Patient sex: M
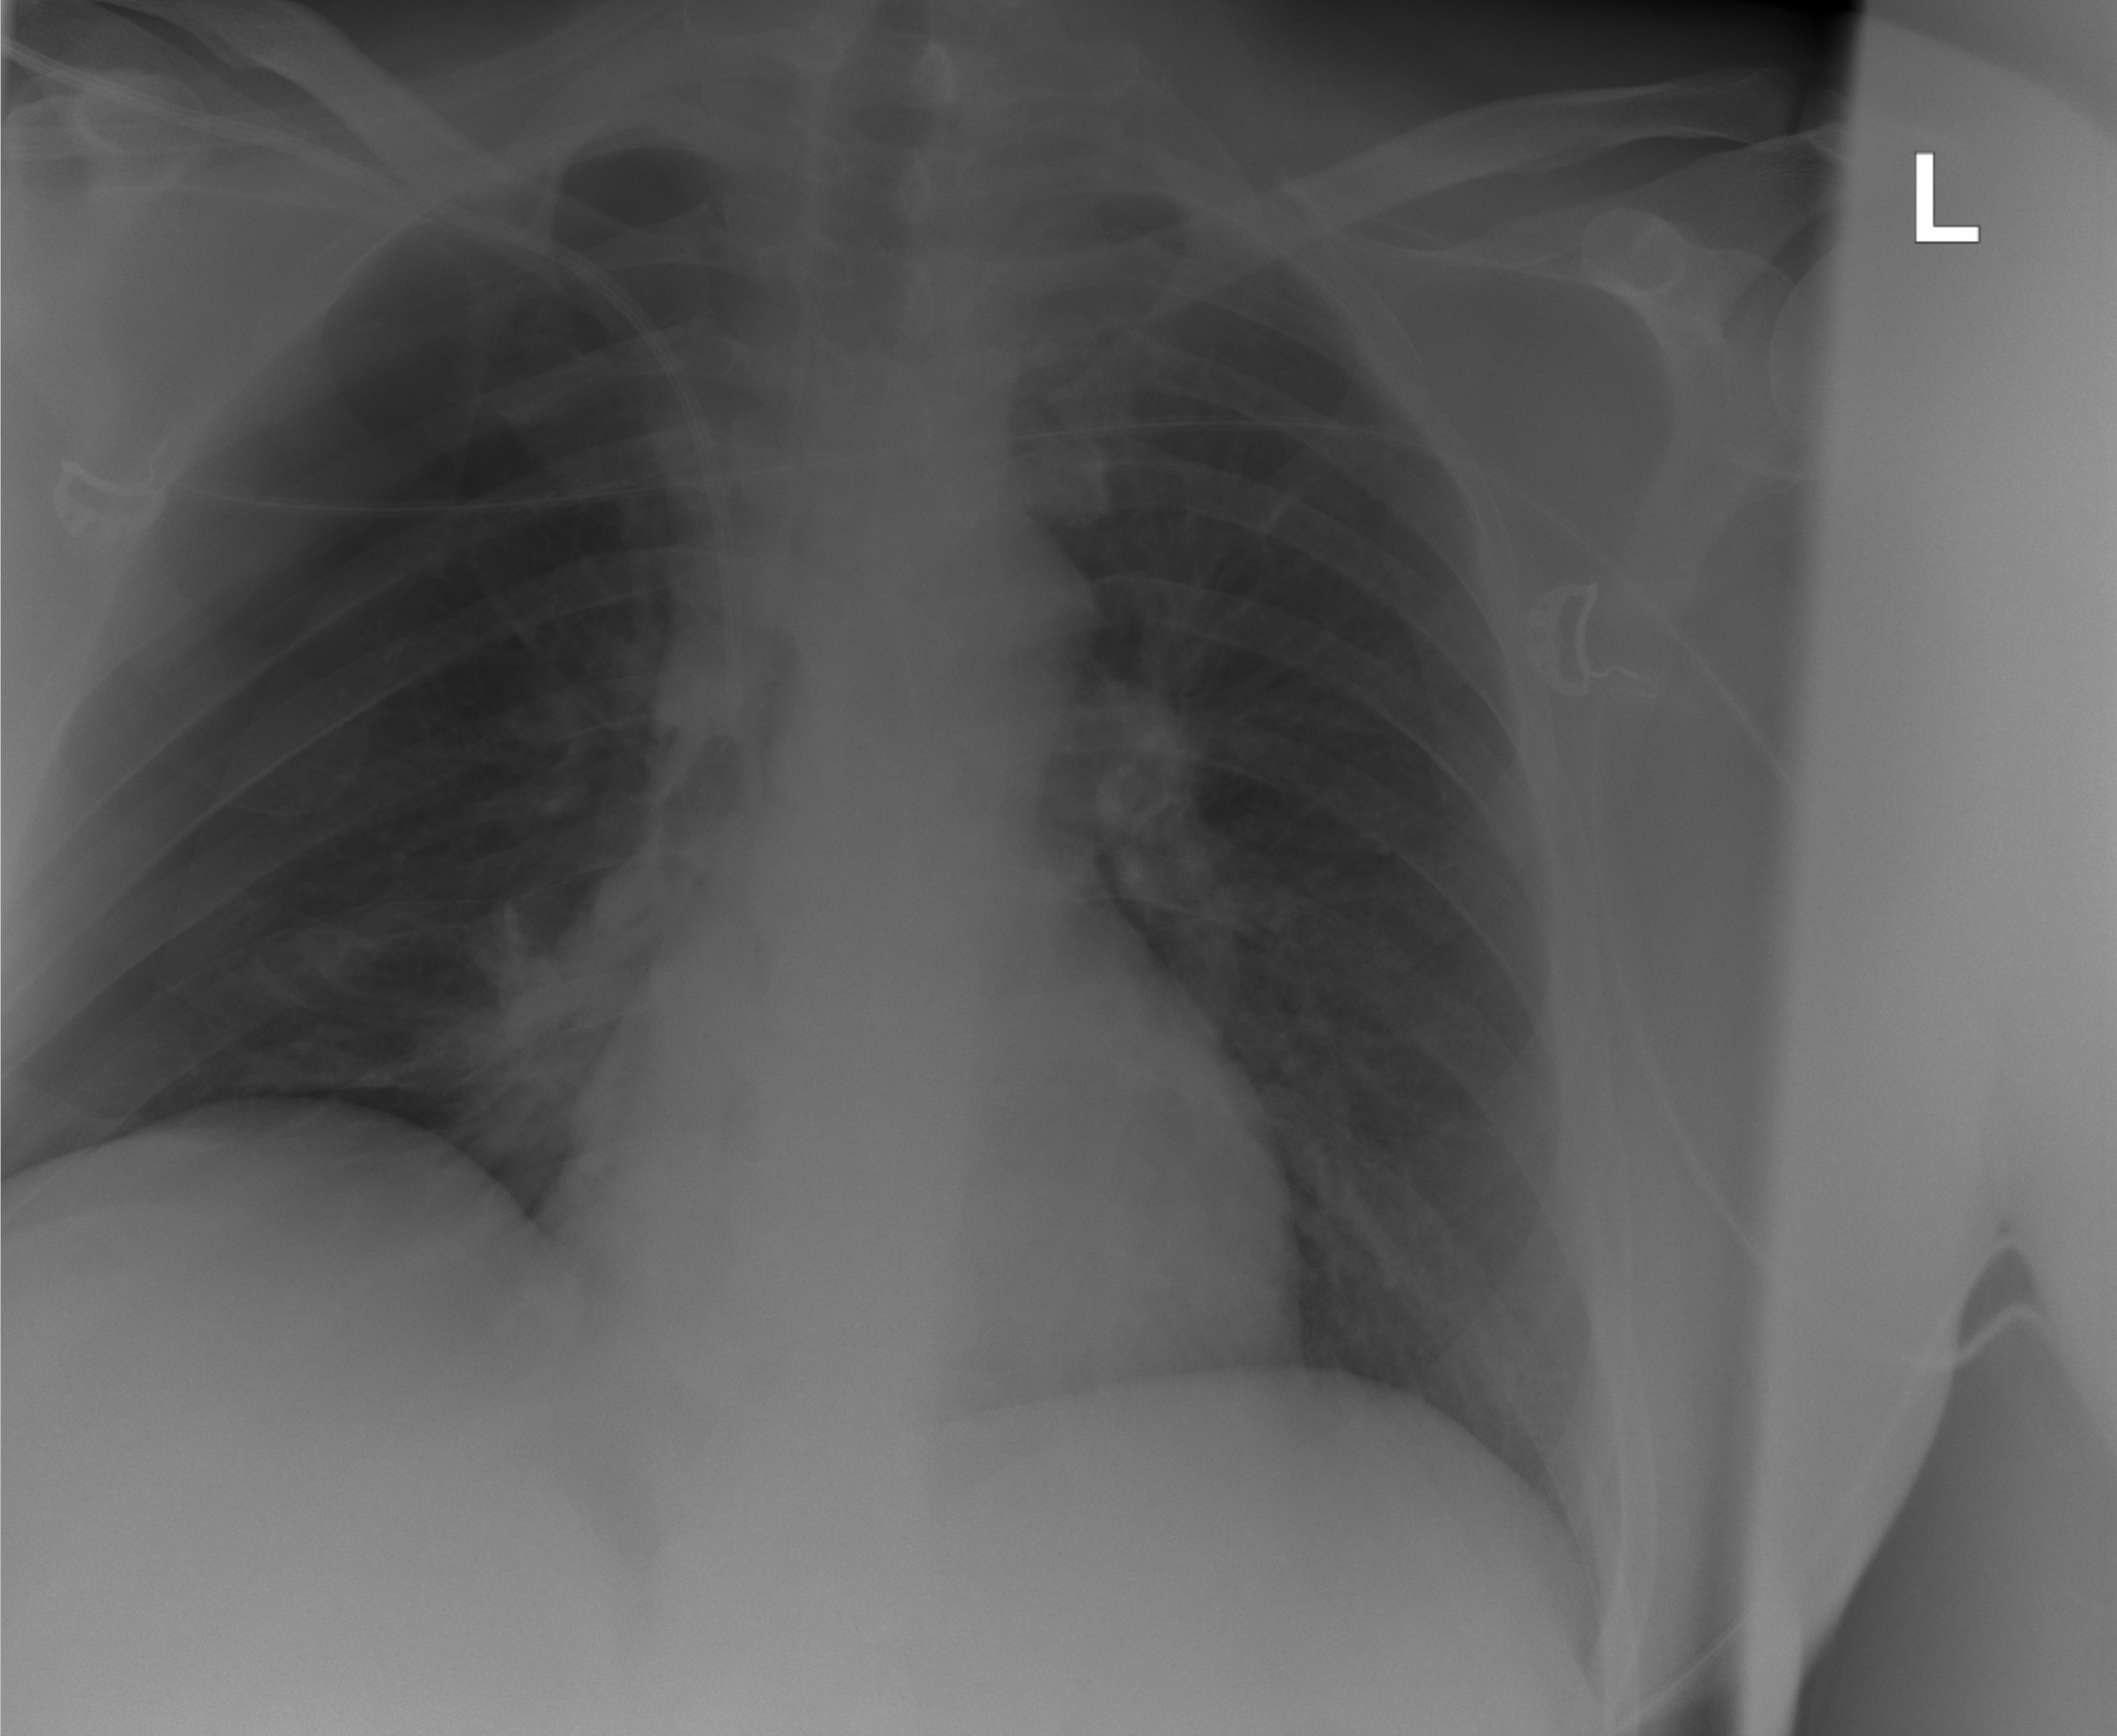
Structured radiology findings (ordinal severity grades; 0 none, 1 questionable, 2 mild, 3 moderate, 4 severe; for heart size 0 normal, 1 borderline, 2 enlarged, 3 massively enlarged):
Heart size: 0
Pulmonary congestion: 0
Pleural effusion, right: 0
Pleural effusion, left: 0
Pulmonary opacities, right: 0
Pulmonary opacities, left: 0
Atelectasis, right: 2
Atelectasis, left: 2